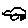
Label: car